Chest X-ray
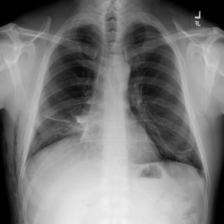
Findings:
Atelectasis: negative
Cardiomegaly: negative
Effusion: negative
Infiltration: negative
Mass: negative
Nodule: negative
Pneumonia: negative
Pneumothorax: negative
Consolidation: negative
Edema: negative
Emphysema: negative
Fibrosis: negative
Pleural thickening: negative
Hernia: negative